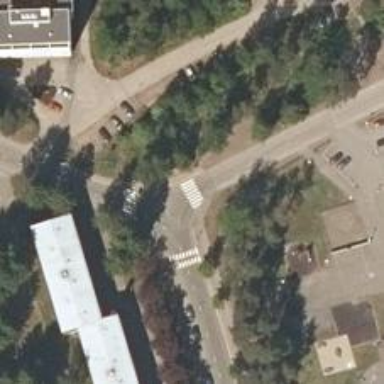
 featuring zebra crossing. There is shared cycleway alongside the footway."